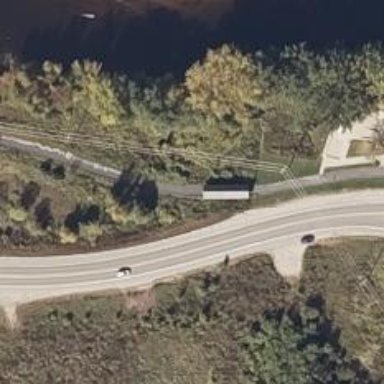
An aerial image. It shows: Covered cycleway on bridge.